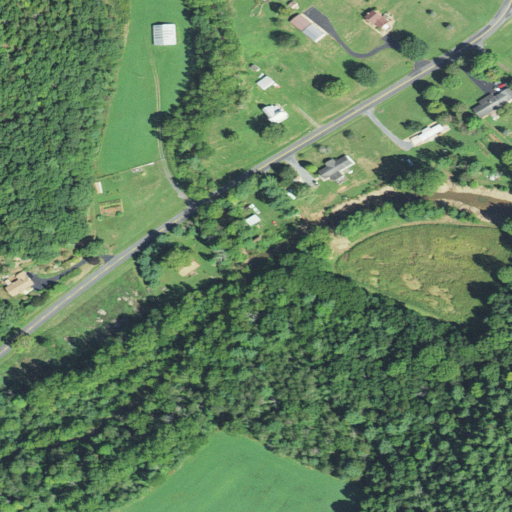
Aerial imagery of valley in Virginia named Broad Draft containing deciduous forest, open development, pasture, mixed forest, open water, evergreen forest, low intensity development, woody wetlands, and medium intensity development